Question: I have create a sample which has differet layout for few rows in ListView based on the this <URL>. Here is the layout

As i want only first row to have a different layout , whenever the position is zero i am applying layout one ( Name & Phone) and for rest i am applying layout two (Address).
the problem i am facing is when i fire notifyDataSetChanged on adapter , only my Address get changed but Name & Phone row i.e. first row doesn't update. I am firing notifyDataSetChanged when the submenu item is selected.
Here is the code.
'''
public static final int TYPE_ADDRESS = 1;
public static final int TYPE_NAME = 0;
public static final int TYPE_MAX_COUNT =2;
@Override
public int getItemViewType(int position) {
if(position == 0)
return TYPE_NAME;
else
return TYPE_ADDRESS;
}
@Override
public int getViewTypeCount() {
return TYPE_MAX_COUNT;
}
@Override
public View getView(int position, View convertView, ViewGroup parent) {
ViewHolder holder=null;
int type = getItemViewType(position);
System.out.println("getView " + position + " " + convertView + " type = " + type);
if (convertView == null) {
holder = new ViewHolder();
switch (type) {
case TYPE_ADDRESS:
convertView = mInflater.inflate(R.layout.layout_address, null);
holder.address = (TextView) convertView.findViewById(R.id.address_id);
holder.address.setText(data.getAddress(position));
break;
case TYPE_NAME:
convertView = mInflater.inflate(R.layout.layout_name, null);
holder.name = (TextView)convertView.findViewById(R.id.name_id);
holder.phone = (TextView)convertView.findViewById(R.id.phone_id);
holder.name.setText(data.getName(position));
holder.phone.setText(data.getPhone(position));
break;
}
convertView.setTag(holder);
}else {
holder = (ViewHolder) convertView.getTag();
}
return convertView;
}
static class ViewHolder {
TextView address;
TextView name;
TextView phone;
}
'''
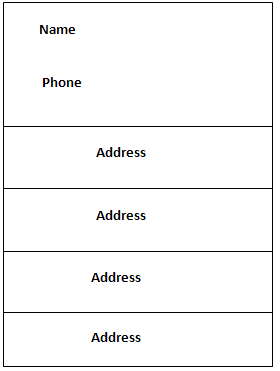
Answer: AFAIK, you need to manage views (like setting text) outside 'if (convertView == null){}else{}' block, since you need it to be invoked in any case, not only on view creating. Could it be the issue?
'''
if (convertView == null) {
holder = new ViewHolder();
switch (type) {
case TYPE_ADDRESS:
convertView = mInflater.inflate(R.layout.layout_address, null);
holder.address = (TextView) convertView.findViewById(R.id.address_id);
break;
case TYPE_NAME:
convertView = mInflater.inflate(R.layout.layout_name, null);
holder.name = (TextView)convertView.findViewById(R.id.name_id);
holder.phone = (TextView)convertView.findViewById(R.id.phone_id);
break;
}
convertView.setTag(holder);
}else {
holder = (ViewHolder) convertView.getTag();
}
switch (type) {
case TYPE_ADDRESS:
holder.address.setText(data.getAddress(position));
break;
case TYPE_NAME:
holder.name.setText(data.getName(position));
holder.phone.setText(data.getPhone(position));
break;
'''